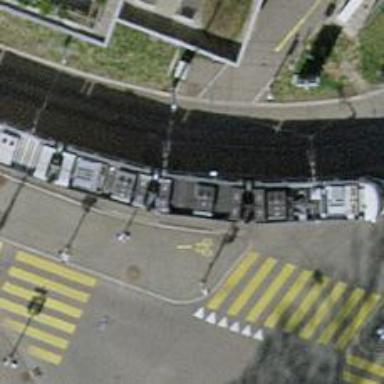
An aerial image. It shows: Tram crossing on the railway.